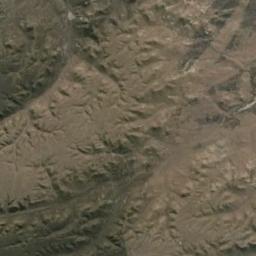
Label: desert